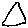
Label: triangle